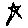
Label: star